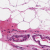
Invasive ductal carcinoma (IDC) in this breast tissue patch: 0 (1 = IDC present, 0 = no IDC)